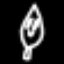
Label: leaf